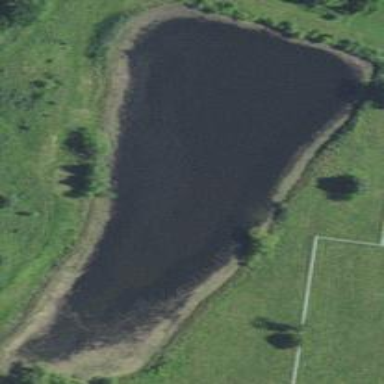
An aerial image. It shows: Pond with natural water.